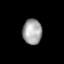
Tissue: lung
Cell type: Others
Senescence score: 0.1978
Nuclear area (px): 478
Mean DAPI intensity: 163.506